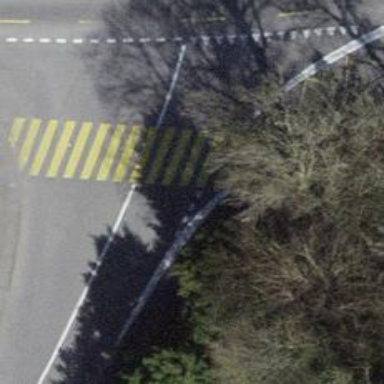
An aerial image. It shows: Footway with zebra crossing markings on the asphalt surface.